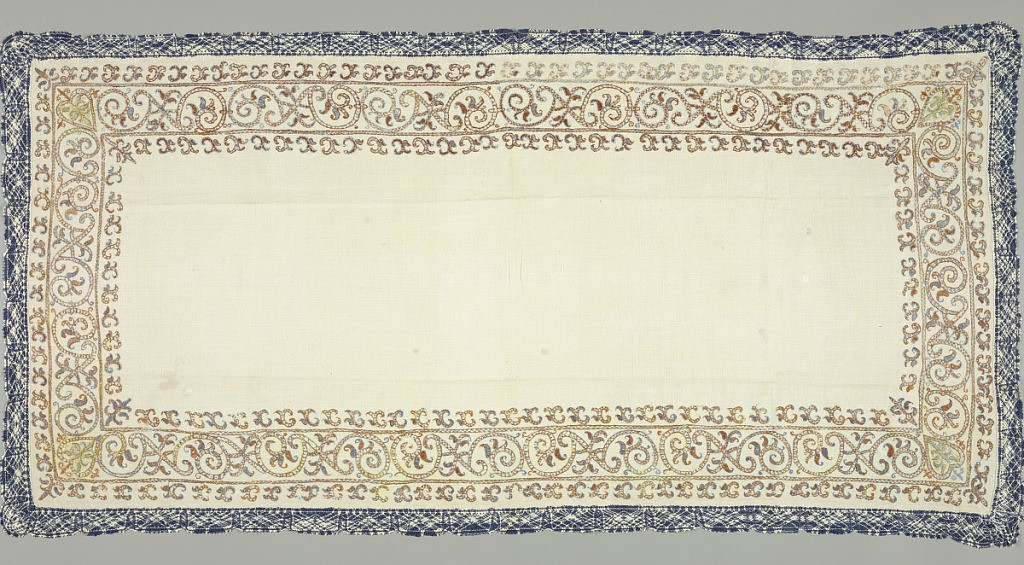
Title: Table cover
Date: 18th century
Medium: linen, silk Technique: embroidered on plain weave using satin, cross stitch, and stem stitch; bobbin lace attached; Hem-stitching at each end of fabric.
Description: Rectangular linen cover having a plain center with an embroidered border on four sides in light and shades of orange. Embroidered design is comprised of two elements: a continuous leafy scroll with heart-like devices in each corner, and narrow guard on each side of isolated leaf or vine-like elements with elaborate finials at each corner. A continuous trim of bobbin lace in ivory and deep blue is sewn to the outer edge, and is in the form of a randa.